Question: After searching on Google, I've managed to put together a powershell script based on <URL> to upload my azure project. When I try to add it to TFS build process using the steps on the same site I get the following output:

My build says it's been running for 7 hours and if I login to windows azure there is no mention of the package. I have run it numerous other times since but not for as long, even after 10 minutes it still hasn't changed anything on the Azure dashboard.
If I run the same command from a command prompt on the build server then it runs and uploads the staging environment and it takes about 8-10 minutes to complete. Is there anything special I have to do to get it to run from TFS Build, or is there a way that I can get more meaningful output?
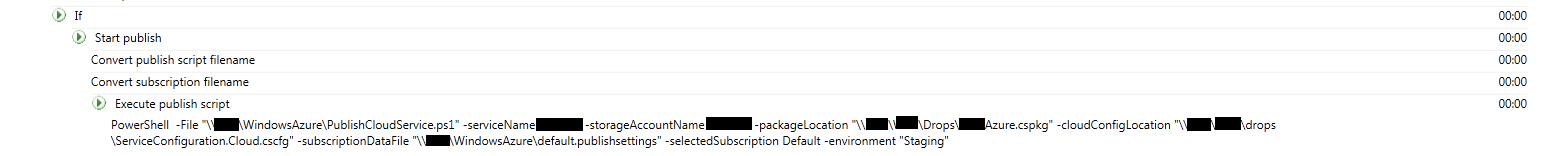
Answer: Finally found it. The default.publishsettings didn't have permission for the build service to read it. Added full permissions for the service and it now works.